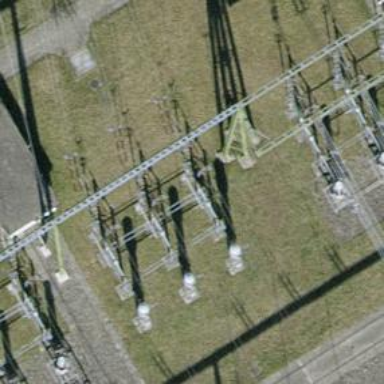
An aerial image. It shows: Insulator used in power systems.